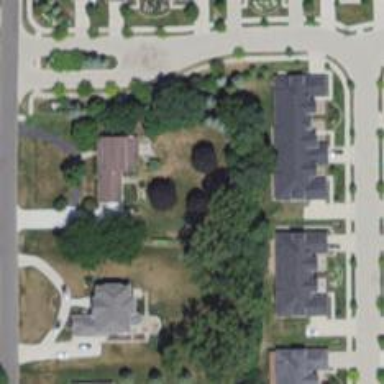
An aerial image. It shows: Condominium in residential area.